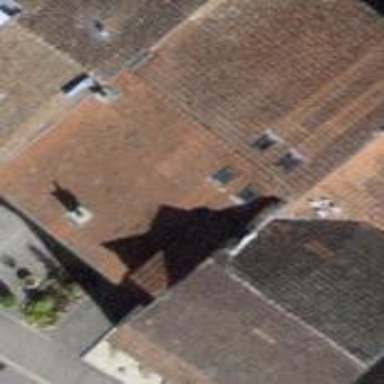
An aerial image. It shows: Building with tile roof.